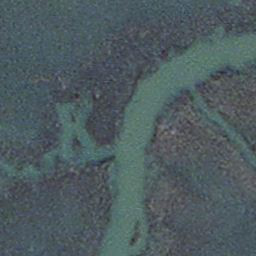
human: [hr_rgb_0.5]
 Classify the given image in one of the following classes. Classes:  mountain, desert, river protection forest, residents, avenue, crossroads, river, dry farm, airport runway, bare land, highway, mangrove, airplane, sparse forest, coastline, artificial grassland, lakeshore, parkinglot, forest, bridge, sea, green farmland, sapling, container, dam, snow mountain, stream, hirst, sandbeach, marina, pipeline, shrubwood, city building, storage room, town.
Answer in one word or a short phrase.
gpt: stream